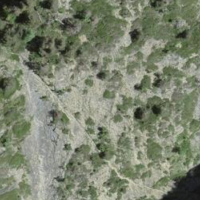
EUNIS habitat code: 32
Species observed at this site:
Issoria lathonia